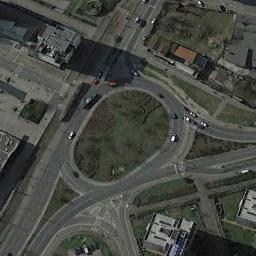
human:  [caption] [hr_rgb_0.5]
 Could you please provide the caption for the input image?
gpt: There are several vehicles on the road at the roundabout of five roads, And there are many buildings and some trees and a large lawn around the roundabout .

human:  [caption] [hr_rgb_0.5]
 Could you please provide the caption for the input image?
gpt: The roundabout with some exits and entrances is surrounded by some buildings and a lawn is in the middle of the roundabout .

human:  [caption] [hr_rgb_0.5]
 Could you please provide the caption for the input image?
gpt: The roundabout is on the grass next to buildings .

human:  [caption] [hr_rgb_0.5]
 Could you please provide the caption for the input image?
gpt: There are several cars at the roundabout .

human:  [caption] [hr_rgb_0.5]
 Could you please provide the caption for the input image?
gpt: There are some lawns and buildings near the roundabout .